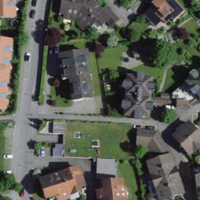
EUNIS habitat code: 54
Species observed at this site:
Fritillaria meleagris